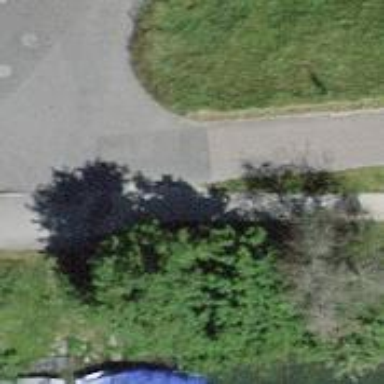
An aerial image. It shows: Cycleway with paving stones as the surface.